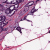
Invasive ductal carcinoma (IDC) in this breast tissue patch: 0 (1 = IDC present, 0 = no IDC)